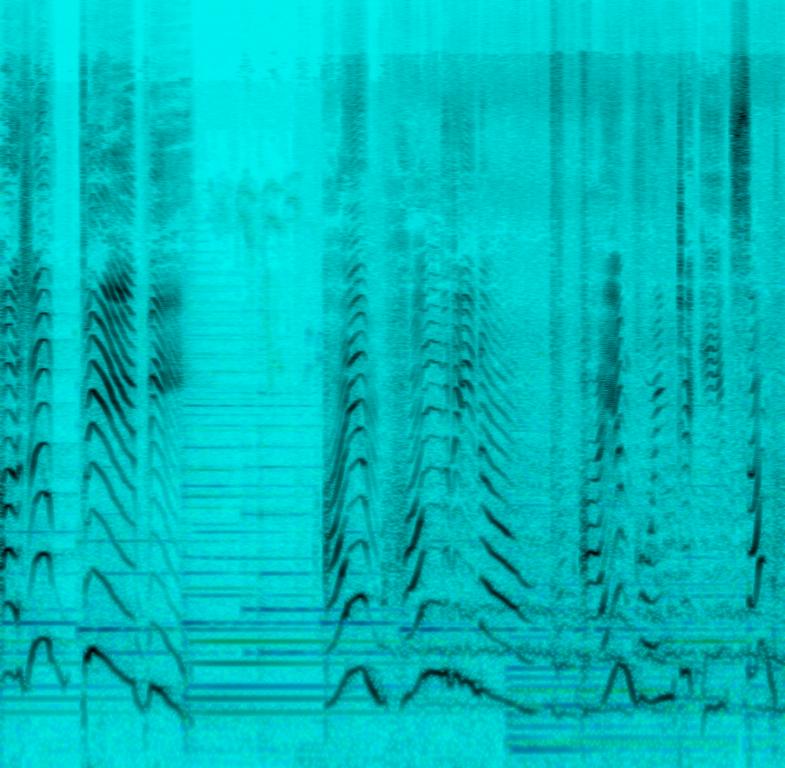
This music is instrumental. The tempo is medium with a piano harmony with the voice of a child speaking and a bee buzzing superimposed on the music. This clip is a tutorial on how to speak English. The music is subdued with the emphatic and loud voice of the child.